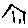
Label: house